Question: Using the GestureRecognizer attached to a view triggers my app to crash with error. Here's the classes involved
* - Displaying a board (as background) set as rootViewController in the AppDelegate. It instantiates multiple objects of the "TaskViewcontroller".
'''
//BoardViewController.h
@interface BoardViewController : UIViewController {
NSMutableArray* allTaskViews; //for storing taskViews to avoid having them autoreleased
}
'''
'''
//BoardViewController.m - Rootviewcontroller, instantiating TaskViews
- (void)viewDidLoad
{
[super viewDidLoad];
TaskViewController* taskA = [[TaskViewController alloc]init];
[allTaskViews addObject:taskA];
[[self view]addSubview:[taskA view]];
}
'''
* - An indivual box displayed on the board. It should be draggable. Therefore I attached UIPanGestureRecoginzer to its view
'''
- (void)viewDidLoad
{
[super viewDidLoad];
UIPanGestureRecognizer* panRecognizer = [[UIPanGestureRecognizer alloc]initWithTarget:self action:@selector(handlePan:)];
[[self view] addGestureRecognizer:panRecognizer];
}
- (void)handlePan:(UIPanGestureRecognizer *)recognizer {
NSLog(@"PAN!");
}
'''
The .xib file is a simple view.

All programming with the gesture recognizer I'd prefer to do in code. Any idea how to fix the error causing the app crash?
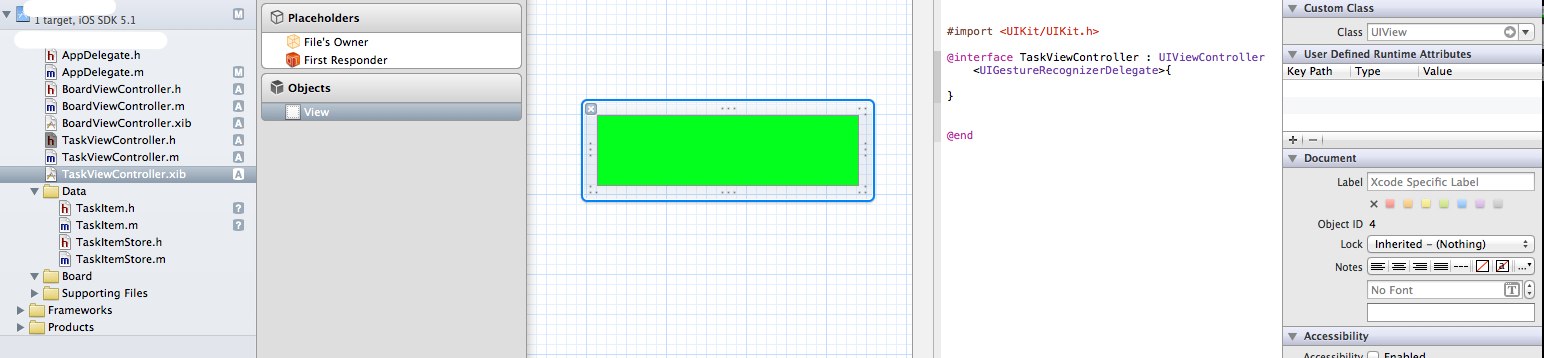
Answer: The method 'handlePan' is on your view controller, not on your view. You should set the target to 'self':
'''
UIPanGestureRecognizer* panRecognizer = [[UIPanGestureRecognizer alloc]initWithTarget:self action:@selector(handlePan:)];
'''
(in response to the edit of the question) As <URL> has correctly noted, your 'TaskViewController' gets released upon 'BoardViewController''s 'viewDidLoad:' exit. There are two ways of dealing with it:
- 'handlePan''viewDidLoad:'- 'TaskViewController *taskA'